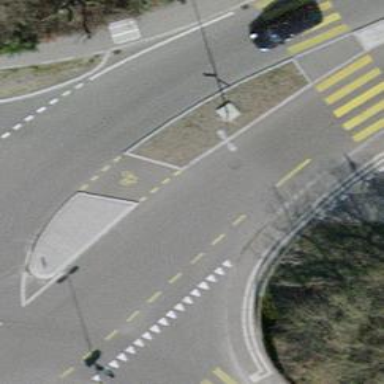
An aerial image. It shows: Asphalt residential road with dedicated cycle lane.